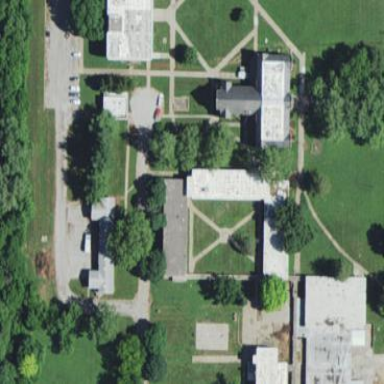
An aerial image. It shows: College building.